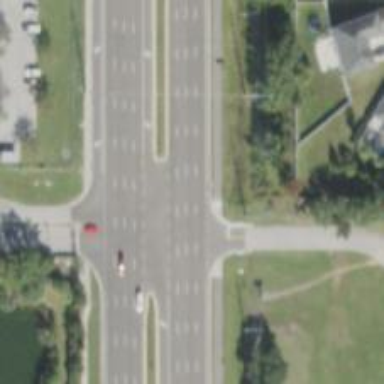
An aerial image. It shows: Unmarked crossing on cycleway.